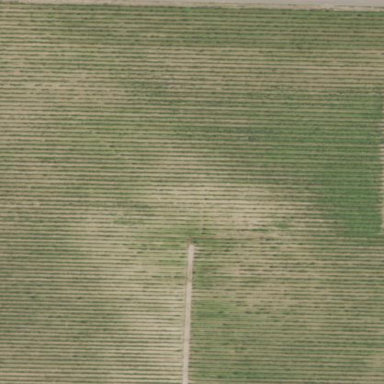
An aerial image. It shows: Beautiful vineyard in the countryside.